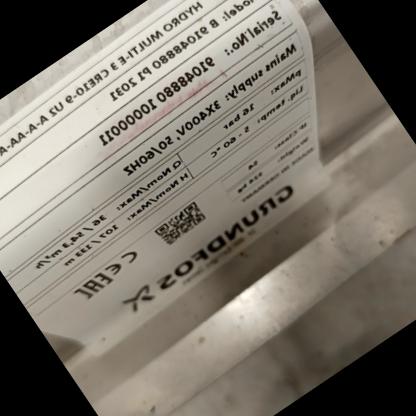
Klasa: tabliczka-znamionowa